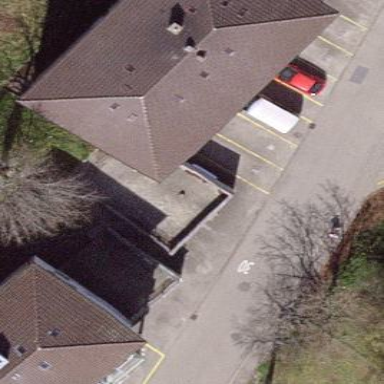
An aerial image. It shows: Group of garages.